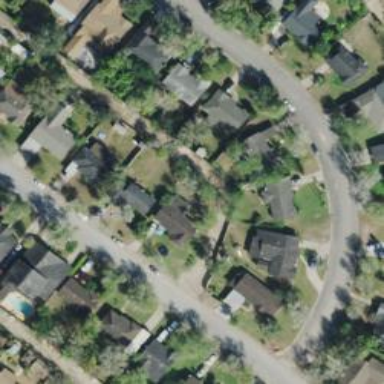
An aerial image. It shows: Alleyway designated as service road.